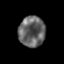
Tissue: prostate
Cell type: T cells
Senescence score: 0.3578
Nuclear area (px): 794
Mean DAPI intensity: 99.553